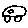
Label: car